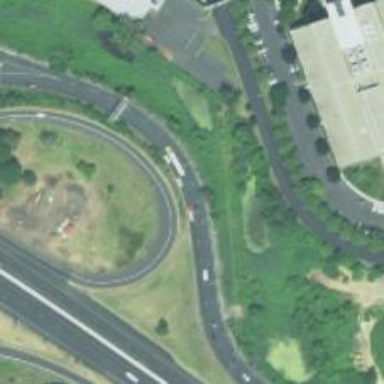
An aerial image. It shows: Trunk link highway.